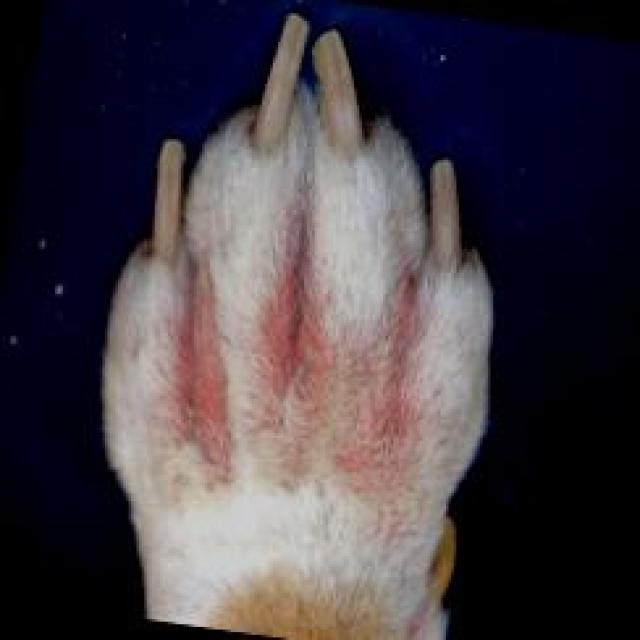
Canine hypersensitivity reaction — allergic skin response with urticaria, erythema, pruritus, and angioedema. May be food, environmental, or flea allergy related.